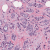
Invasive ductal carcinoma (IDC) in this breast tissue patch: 1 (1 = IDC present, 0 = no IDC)